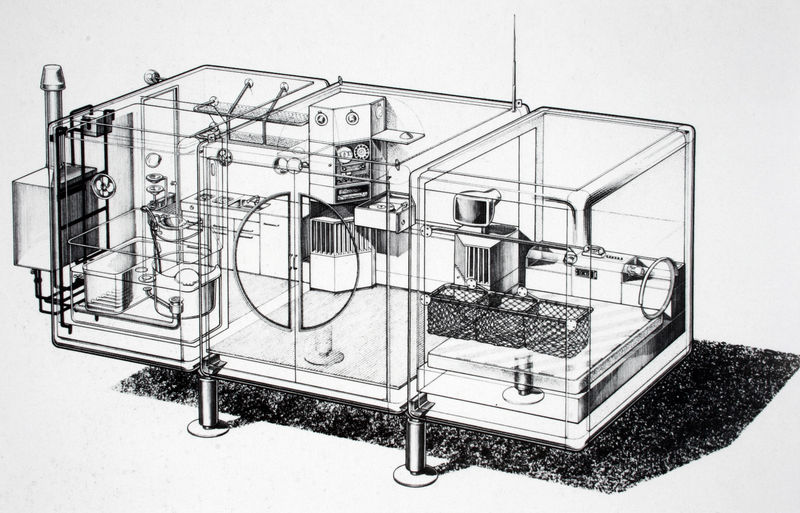
Titel: Vorfabriziertes Kapselhaus, LC-30X, Isometrie
Künstler: Kisho Kurokawa
Standort: Japan
Schlagwörter: fuß, schatten, weiß, grau, schwarz, skizze, stützen, tür, zeichnung, anlage, haus, teppich, regal, architektur, boden, drei, füße, schrank, türen, körbe, grafik, graphik, linien, wohnung, bett, flügeltür, transparent, bad, eingang, maschine, linie, sitzecke, schachtel, räume, entwurf, kasten, badewanne, wanne, küche, türgriff, konstruktion, plan, regale, telefon, heizung, träger, design, herd, antenne, wohnraum, architekturzeichnung, bauplan, container, kubus, boiler, lüftung, architektu, konstruktionszeichung, spühle, spüle, fernseher, monitor, plattenspieler, ventilator, körne, schallplattenspieler, waschmaschine